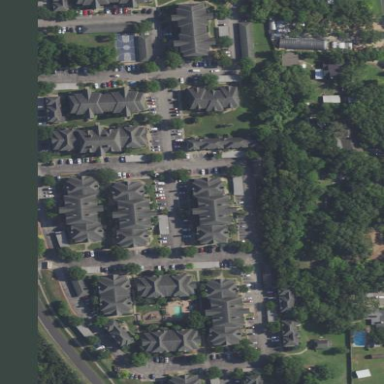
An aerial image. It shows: Residential area with apartments.